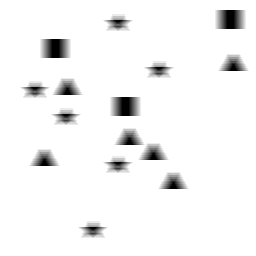
Squares: 3
Triangles: 6
Stars: 6
Total shapes: 15